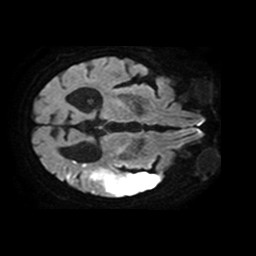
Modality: TRACE
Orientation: axial
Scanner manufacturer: philips
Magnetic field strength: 1.5 T
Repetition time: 3.689 s
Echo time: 0.09411 s